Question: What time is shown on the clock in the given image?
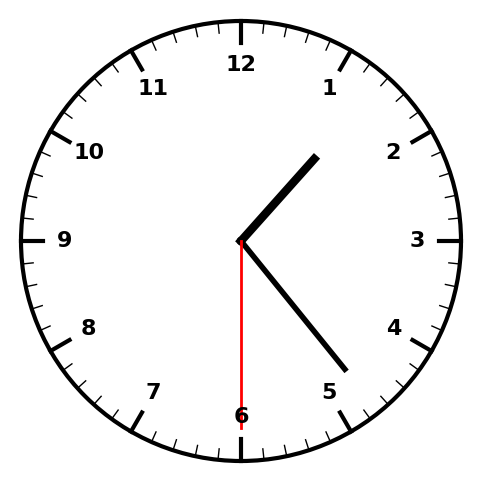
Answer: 01:23:30